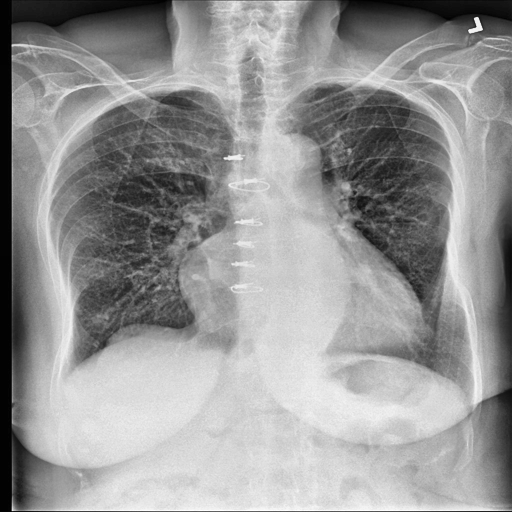
Finding: NORMAL